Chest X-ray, AP view. Patient: 36 years old, sex M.
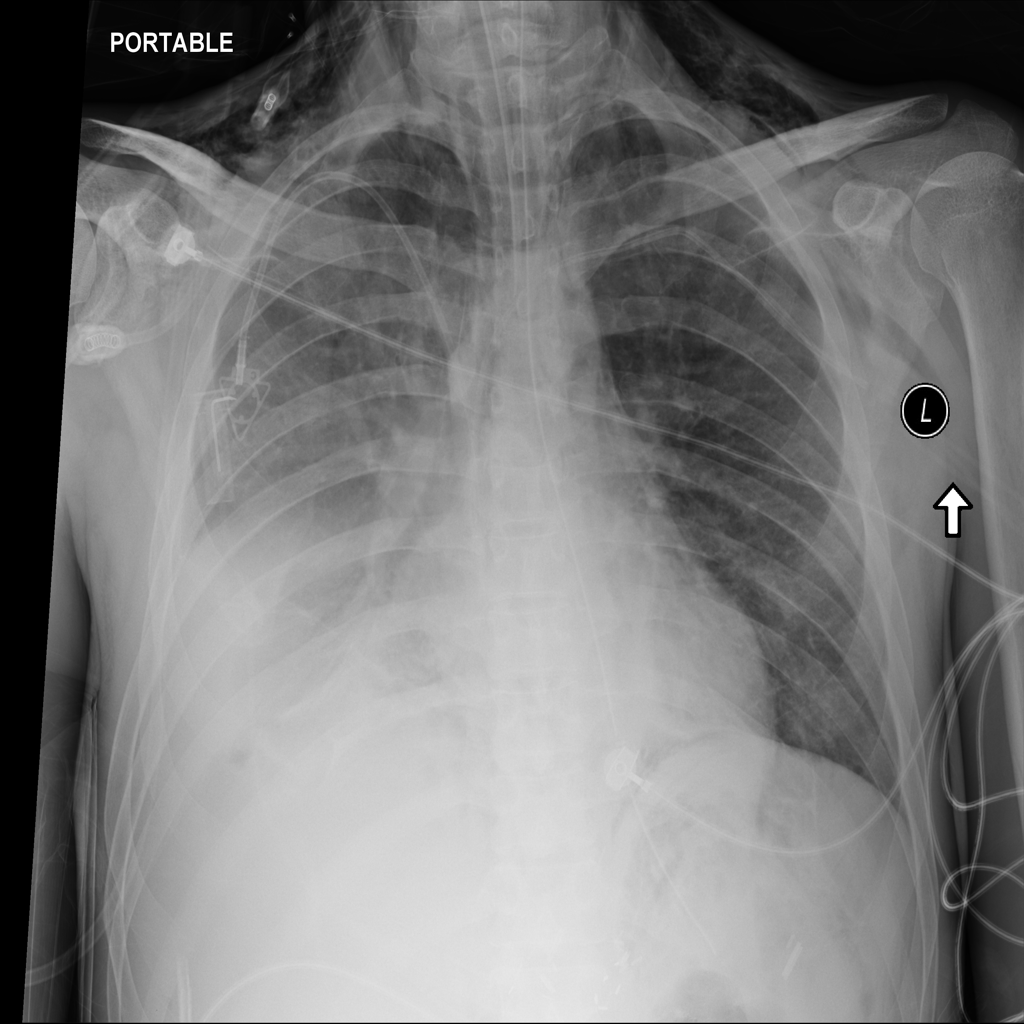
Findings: Infiltration